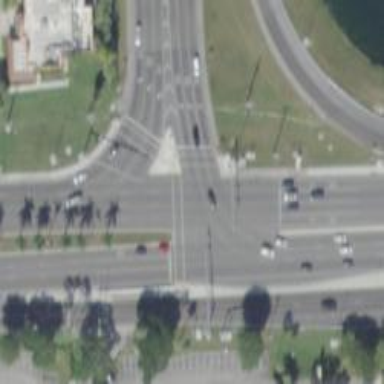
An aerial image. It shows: Asphalt footway with lined crossing markings.